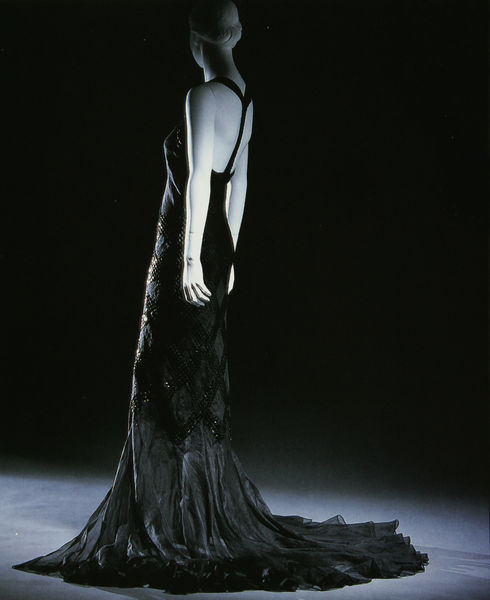
Titel: Abendkleid
Künstler: Jeanne Lanvin
Standort: Kyoto (Japan)
Institution: Kyoto Costume Institute
Schlagwörter: blau, hand, schatten, weiß, abend, frau, frisur, grau, haar, kleid, licht, rücken, schwarz, dame, fest, mode, muster, party, schleife, feier, jung, arm, falten, kleidung, spitze, hände, figur, haare, stoff, stoffe, theater, schulter, schultern, seide, schleppe, taille, hintern, rückenansicht, falte, weiblich, glanz, faltig, seitenansicht, robe, glänzen, glänzend, hochsteckfrisur, plastik, rüschen, abendkleid, satin, foto, fotografie, haarknoten, schulterfrei, eng, gala, rückenfigur, schnitt, scherpe, puppe, ausgehen, rückansicht, hüfte, frei, leicht, träger, design, spaß, eleganz, ärmellos, schaufensterpuppe, laufsteg, chanel, designer, event, rückenfrei, schwerr